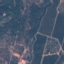
Land use / land cover class: PermanentCrop